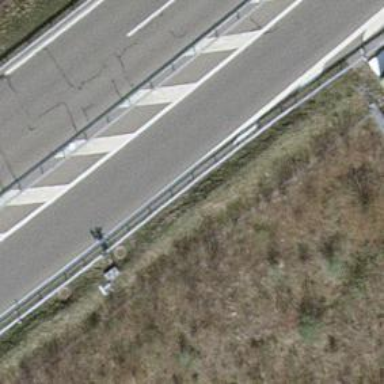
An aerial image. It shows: Trunk highway.